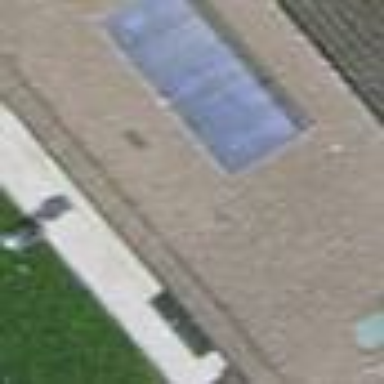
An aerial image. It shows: View of roof of building.